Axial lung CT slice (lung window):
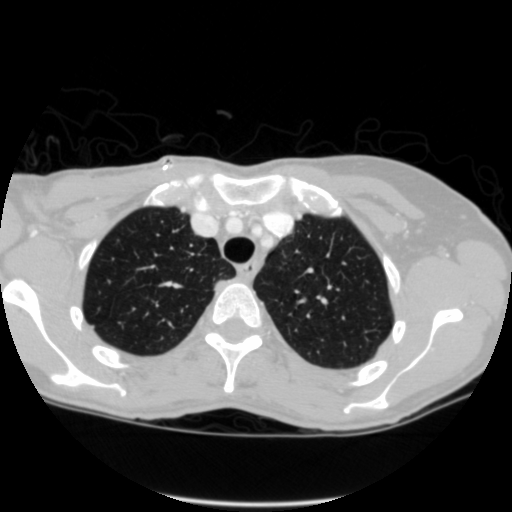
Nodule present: no